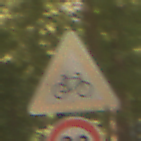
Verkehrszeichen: RadverkehrLinks
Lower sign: Geschwindigkeit20
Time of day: Midday
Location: Outdoor (Nature)
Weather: PartlyCloudy
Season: NotSpecified
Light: Natural